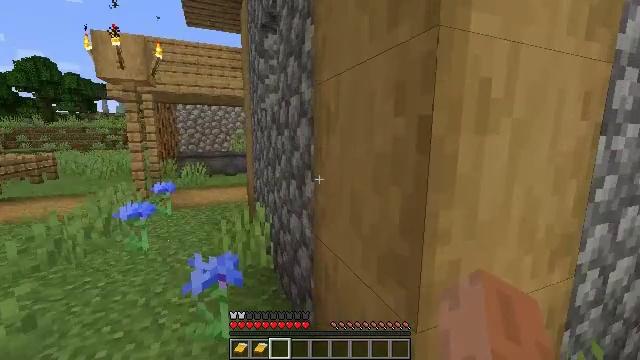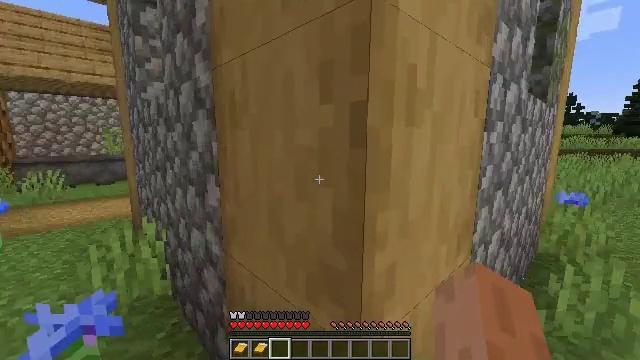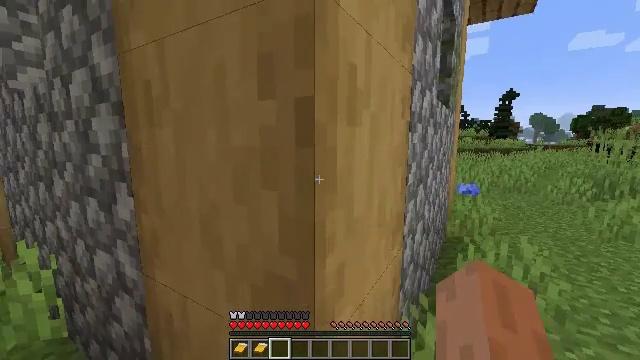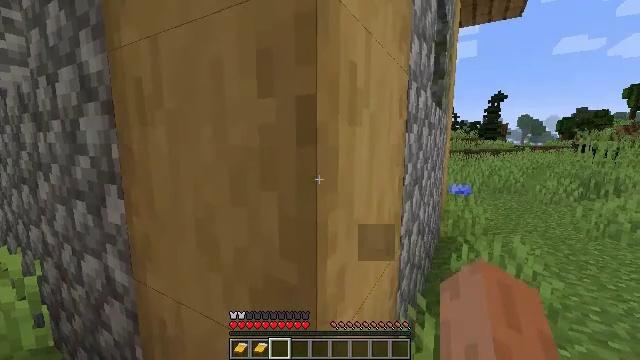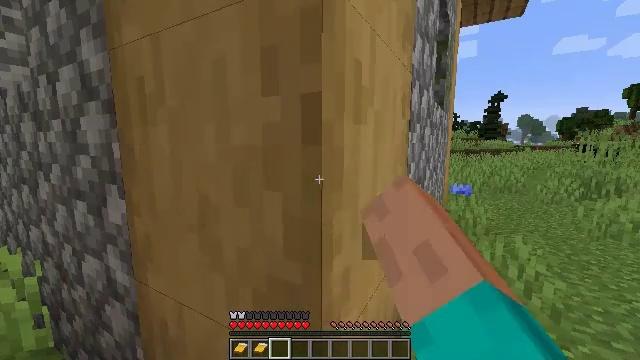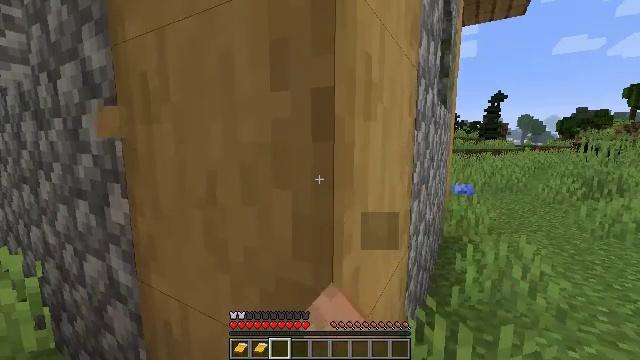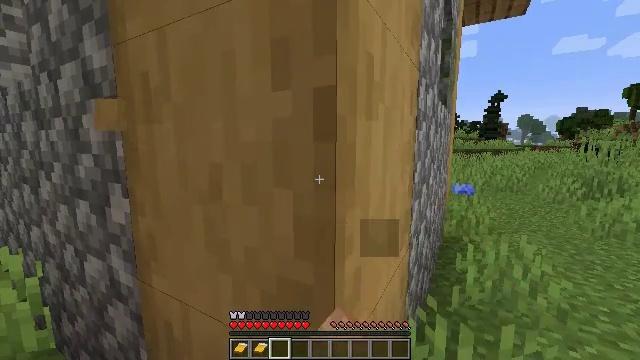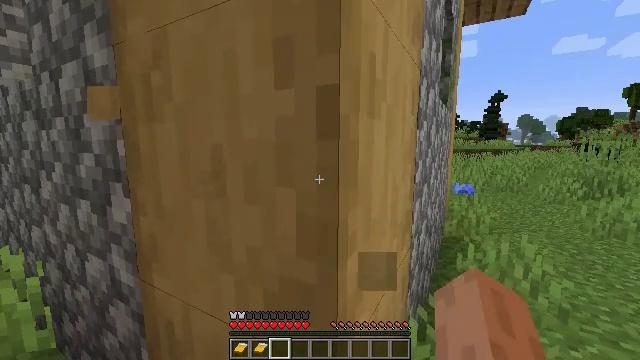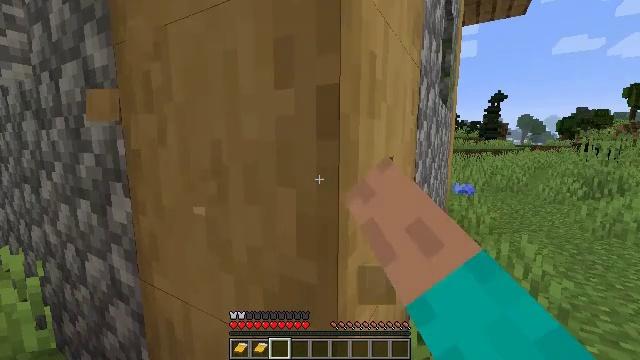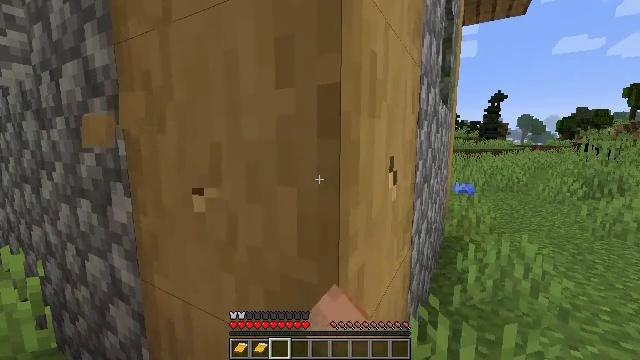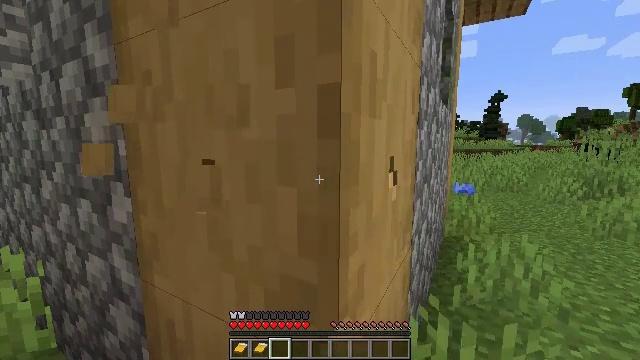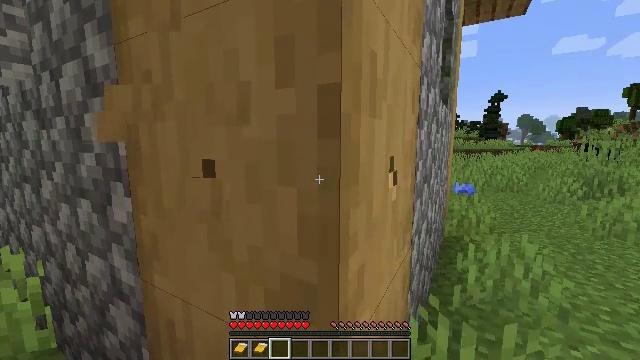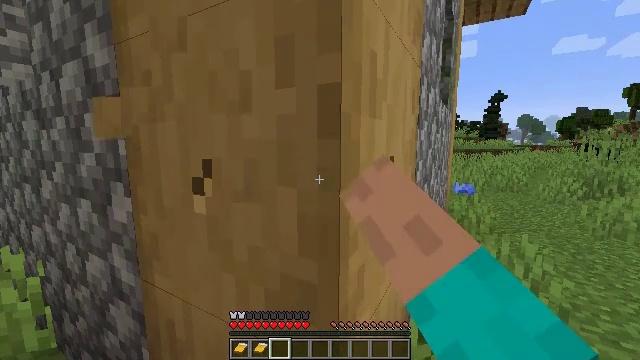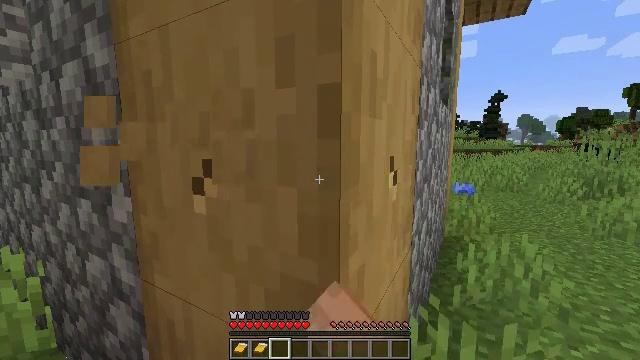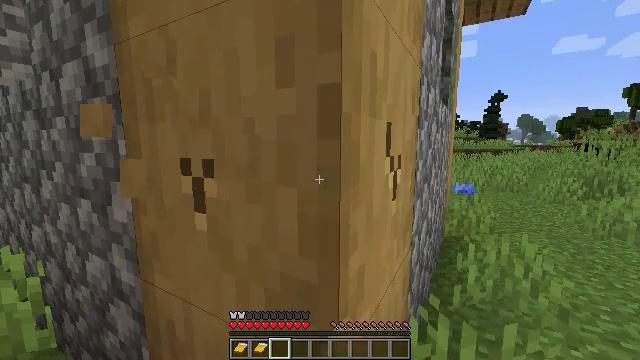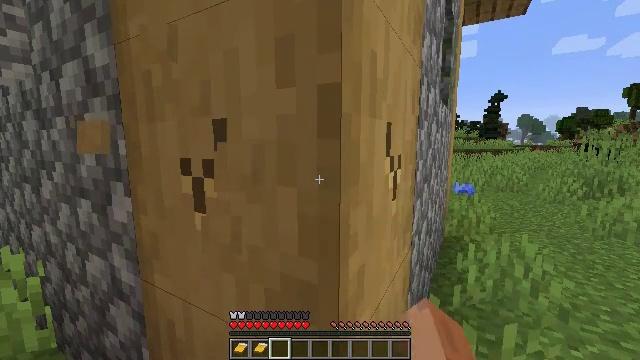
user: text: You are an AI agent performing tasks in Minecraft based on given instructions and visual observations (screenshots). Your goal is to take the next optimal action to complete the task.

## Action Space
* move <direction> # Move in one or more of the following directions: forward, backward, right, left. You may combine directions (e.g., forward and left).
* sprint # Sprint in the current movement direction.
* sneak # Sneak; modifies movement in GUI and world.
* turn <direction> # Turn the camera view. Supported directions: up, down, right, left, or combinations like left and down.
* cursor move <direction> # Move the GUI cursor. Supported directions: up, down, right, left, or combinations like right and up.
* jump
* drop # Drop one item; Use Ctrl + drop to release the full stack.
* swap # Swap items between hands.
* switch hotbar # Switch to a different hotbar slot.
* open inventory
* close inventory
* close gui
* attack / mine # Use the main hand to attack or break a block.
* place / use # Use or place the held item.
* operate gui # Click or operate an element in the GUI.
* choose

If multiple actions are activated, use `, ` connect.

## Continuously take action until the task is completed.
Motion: motion action
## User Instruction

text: Retrieve the stripped oak log.
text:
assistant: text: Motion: turn right
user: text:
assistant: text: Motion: turn right
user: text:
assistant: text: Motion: turn right, attack / mine
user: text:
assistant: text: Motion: attack / mine
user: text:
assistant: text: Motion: attack / mine
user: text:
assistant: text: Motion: attack / mine
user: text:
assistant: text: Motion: attack / mine
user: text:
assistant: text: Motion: attack / mine
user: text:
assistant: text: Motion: attack / mine
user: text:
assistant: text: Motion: attack / mine
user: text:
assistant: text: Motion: attack / mine
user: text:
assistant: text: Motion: attack / mine
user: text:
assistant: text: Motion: attack / mine
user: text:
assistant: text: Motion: attack / mine
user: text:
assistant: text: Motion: attack / mine
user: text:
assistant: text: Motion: attack / mine
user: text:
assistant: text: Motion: attack / mine
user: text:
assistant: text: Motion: attack / mine
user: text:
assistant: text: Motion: attack / mine
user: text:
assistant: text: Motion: attack / mine
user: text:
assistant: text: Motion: attack / mine
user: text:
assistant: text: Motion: attack / mine
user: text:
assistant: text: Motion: attack / mine
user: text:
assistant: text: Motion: attack / mine
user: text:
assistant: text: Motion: attack / mine
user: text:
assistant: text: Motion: attack / mine
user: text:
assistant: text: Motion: attack / mine
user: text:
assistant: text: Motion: attack / mine
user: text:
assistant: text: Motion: attack / mine
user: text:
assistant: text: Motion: attack / mine